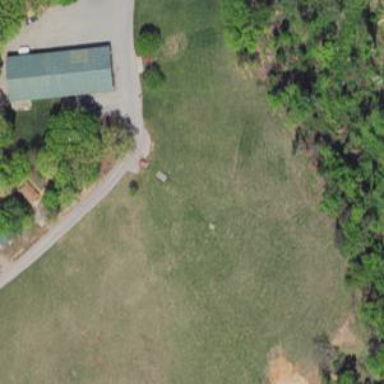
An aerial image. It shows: Disc golf course on leisure land.